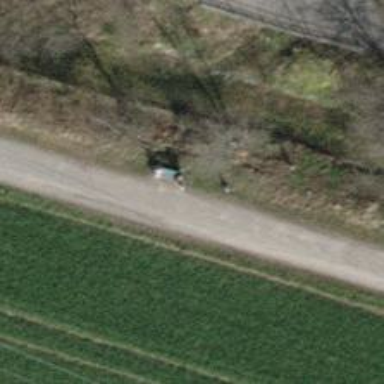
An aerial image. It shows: Bench.